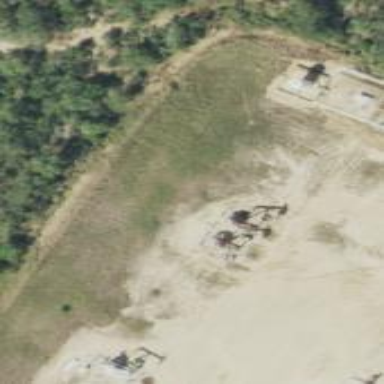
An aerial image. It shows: Petroleum well.